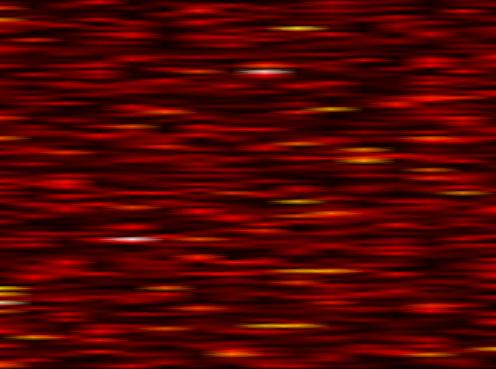
Label: FBMC